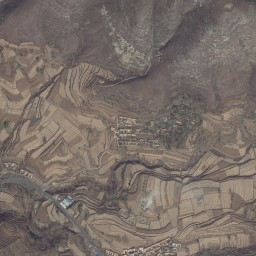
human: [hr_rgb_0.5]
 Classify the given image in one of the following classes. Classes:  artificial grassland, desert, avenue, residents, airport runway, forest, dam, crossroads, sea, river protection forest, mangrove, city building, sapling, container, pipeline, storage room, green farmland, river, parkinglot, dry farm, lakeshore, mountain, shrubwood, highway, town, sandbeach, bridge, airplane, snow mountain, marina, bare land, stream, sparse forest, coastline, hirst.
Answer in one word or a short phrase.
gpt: mountain